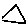
Label: triangle